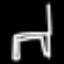
Label: chair